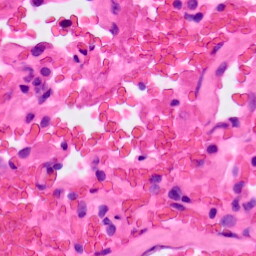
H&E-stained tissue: Lung